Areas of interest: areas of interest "Shopping Mall"
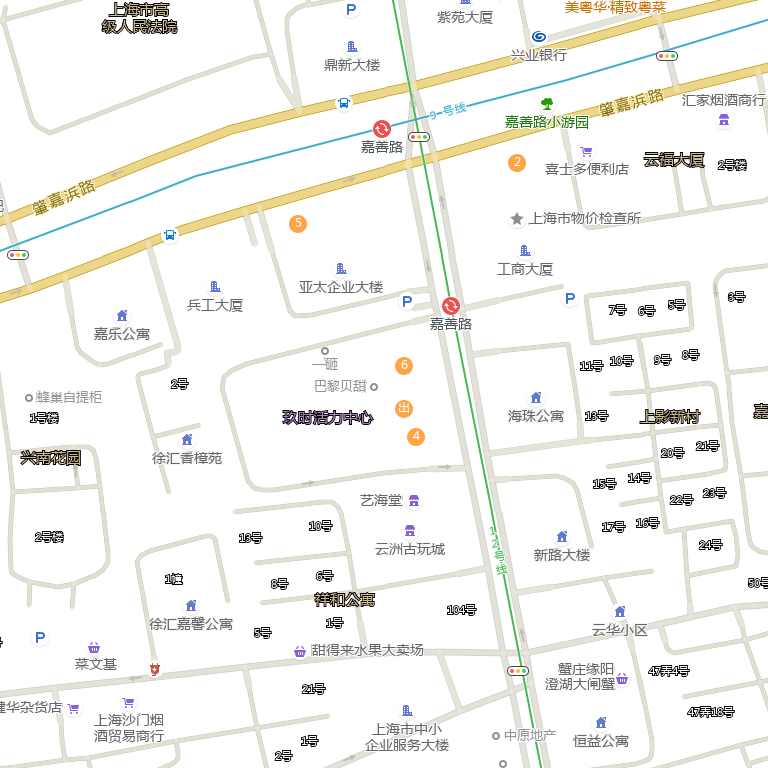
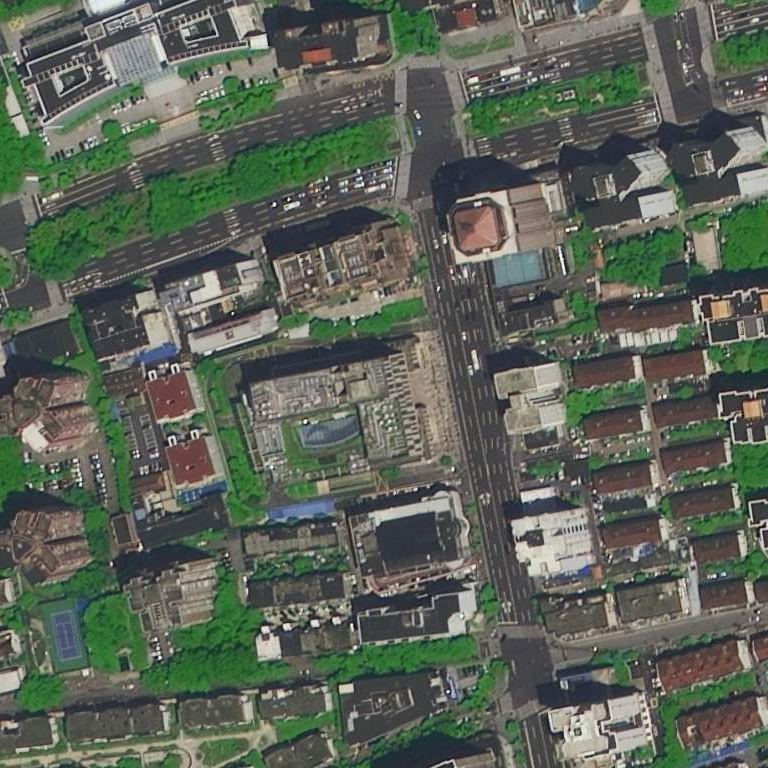